Question: I want to tag some words like Facebook when you are posting and tag some people, mixed with text, using jQuery.
This is the example:

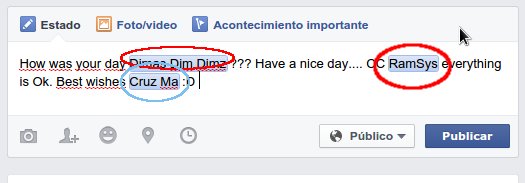
Answer: Please see my <URL> I believe this to be what you were after!
I have added an array of 3 names ("Dave Smith", "Test User", "Jim Dot") to the top of my script.js file. In reality you would query this from a database and take the top 100 or so elements, in the Facebook example I would say take the top 200 friend names based on total interactions.
My code works for Google Chrome Version 40.0.2214.115 (I have not tested other browsers yet):

The important code is the div with the contenteditable attribute set to true:
'''
<div id="tag-area" class="tag-area" contenteditable="true">
</div>
'''
And the important JavaScript is this code for searching my array of names and wrapping the text in a "span" element:
'''
function ExistsInListOfNamesAndIsNotHiglighted(item) {
return $("#tag-area").html().indexOf(item) > -1 && $("#tag-area").html().indexOf("<span>" + item + "</span>") === -1;
}
$(function() {
var tags = ["Dave Smith", "Test User", "Jim Dot"];
$("#tag-area").keyup(function() {
$(tags).each(function(index, item) {
if (ExistsInListOfNamesAndIsNotHiglighted(item)) {
$("#tag-area").html($("#tag-area").html().replace(item, "<span>" + item + "</span>&nbsp;"));
cursorToEndOfContentEditable($("#tag-area")[0]);
}
});
'''
The "cursorToEndOfContentEditable" code was taken from Nico Burn's answer on the thread
<URL>
I have also added a bit of CSS to the span tags which will wrap up the tagged pieces of text:
'''
span {
background-color: #D8DFEA;
border:1px solid #7688a4;
}
'''
Please let me know how you get on!
And do not hesitate to ask me for any refinements :)